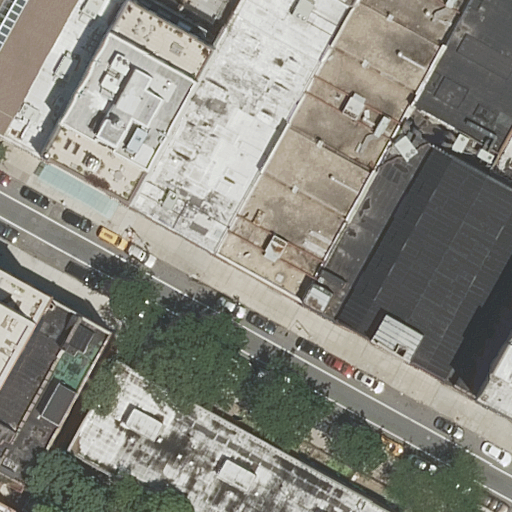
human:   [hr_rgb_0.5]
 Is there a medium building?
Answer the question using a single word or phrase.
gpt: yes

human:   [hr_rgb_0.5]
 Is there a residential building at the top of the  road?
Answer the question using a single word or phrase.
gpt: yes

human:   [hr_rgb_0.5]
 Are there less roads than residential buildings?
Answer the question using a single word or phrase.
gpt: yes

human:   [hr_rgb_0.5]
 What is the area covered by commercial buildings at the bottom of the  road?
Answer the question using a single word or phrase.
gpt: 0m2

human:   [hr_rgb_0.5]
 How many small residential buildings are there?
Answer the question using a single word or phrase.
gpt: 2

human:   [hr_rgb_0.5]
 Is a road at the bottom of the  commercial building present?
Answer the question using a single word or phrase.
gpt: no

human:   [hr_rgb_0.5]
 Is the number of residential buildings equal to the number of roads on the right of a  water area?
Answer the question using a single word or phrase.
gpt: no

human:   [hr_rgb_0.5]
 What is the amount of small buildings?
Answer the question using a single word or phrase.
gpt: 2

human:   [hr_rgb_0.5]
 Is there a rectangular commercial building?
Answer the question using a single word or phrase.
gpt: no

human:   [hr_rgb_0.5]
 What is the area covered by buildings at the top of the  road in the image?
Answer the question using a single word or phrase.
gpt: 4390m2

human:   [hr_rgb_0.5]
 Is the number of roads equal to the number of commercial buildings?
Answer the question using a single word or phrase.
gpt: yes

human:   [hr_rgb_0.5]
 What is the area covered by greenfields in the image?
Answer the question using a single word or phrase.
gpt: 0m2

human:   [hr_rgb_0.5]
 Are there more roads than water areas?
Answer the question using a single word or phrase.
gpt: yes

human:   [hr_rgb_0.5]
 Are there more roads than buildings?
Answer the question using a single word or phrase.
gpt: no

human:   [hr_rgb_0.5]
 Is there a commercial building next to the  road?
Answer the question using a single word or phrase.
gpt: yes

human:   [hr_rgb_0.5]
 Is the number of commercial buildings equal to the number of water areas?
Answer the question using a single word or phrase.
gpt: no

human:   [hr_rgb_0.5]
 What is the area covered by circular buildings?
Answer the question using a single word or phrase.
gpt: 0m2

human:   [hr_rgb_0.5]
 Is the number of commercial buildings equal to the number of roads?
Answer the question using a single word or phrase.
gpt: yes

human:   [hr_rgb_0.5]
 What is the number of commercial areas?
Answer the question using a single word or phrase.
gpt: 0

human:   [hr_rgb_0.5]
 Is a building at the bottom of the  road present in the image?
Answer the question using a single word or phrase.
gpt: yes

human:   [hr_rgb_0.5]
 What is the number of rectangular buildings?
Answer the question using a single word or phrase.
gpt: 7

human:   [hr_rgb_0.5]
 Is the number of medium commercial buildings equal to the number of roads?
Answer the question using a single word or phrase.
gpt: no

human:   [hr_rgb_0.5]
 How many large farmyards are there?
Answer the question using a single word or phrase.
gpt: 0

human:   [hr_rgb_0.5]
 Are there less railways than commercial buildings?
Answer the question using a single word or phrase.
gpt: yes

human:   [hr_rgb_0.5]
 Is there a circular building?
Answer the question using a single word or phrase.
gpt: no

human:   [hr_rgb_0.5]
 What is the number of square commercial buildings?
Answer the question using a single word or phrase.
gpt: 0

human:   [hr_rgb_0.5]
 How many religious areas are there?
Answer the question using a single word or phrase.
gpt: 0

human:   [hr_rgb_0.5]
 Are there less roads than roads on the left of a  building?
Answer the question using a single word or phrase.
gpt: no

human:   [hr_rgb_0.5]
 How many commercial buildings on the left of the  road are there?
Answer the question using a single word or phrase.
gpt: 1

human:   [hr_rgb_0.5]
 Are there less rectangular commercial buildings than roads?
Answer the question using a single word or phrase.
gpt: yes

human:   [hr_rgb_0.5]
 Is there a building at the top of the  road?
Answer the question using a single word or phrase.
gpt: yes

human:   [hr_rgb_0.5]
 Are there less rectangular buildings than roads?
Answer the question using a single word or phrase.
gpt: no

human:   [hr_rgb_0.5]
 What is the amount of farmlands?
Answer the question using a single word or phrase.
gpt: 0

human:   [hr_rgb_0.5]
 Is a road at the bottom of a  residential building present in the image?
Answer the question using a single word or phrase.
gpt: yes

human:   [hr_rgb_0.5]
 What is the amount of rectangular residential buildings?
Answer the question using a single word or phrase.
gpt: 7

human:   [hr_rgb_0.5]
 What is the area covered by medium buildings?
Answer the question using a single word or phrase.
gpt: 327m2